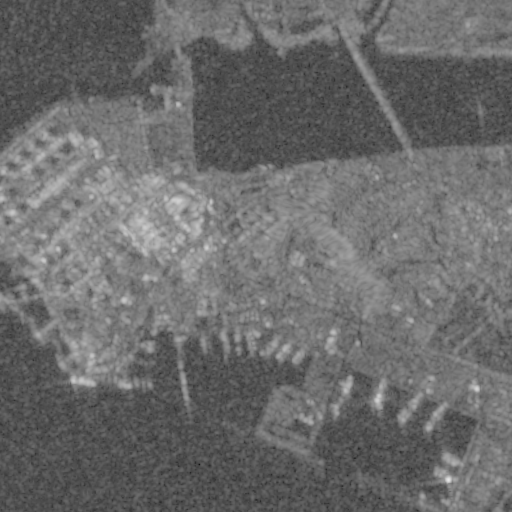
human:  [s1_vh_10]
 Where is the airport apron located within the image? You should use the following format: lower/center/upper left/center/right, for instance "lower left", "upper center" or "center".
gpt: The airport apron is located in the lower center of the image.
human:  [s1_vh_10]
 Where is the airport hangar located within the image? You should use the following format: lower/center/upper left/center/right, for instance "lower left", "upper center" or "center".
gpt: The airport hangar is located in the lower center of the image.
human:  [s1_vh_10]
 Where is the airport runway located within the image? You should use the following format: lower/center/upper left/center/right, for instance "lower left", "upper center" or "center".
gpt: The airport runway is located in the lower center of the image.
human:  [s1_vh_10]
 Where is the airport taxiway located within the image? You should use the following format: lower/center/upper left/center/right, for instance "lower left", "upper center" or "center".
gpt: The airport taxiway is located in the lower center of the image.
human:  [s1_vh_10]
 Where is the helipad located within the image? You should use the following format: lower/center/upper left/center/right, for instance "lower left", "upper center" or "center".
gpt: The helipad is located in the lower center of the image.
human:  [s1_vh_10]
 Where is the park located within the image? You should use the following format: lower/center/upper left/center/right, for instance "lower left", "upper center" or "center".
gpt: The park is located in the lower right of the image.
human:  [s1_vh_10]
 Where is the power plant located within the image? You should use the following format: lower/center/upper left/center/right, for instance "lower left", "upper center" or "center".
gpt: There is no power plant in the image.

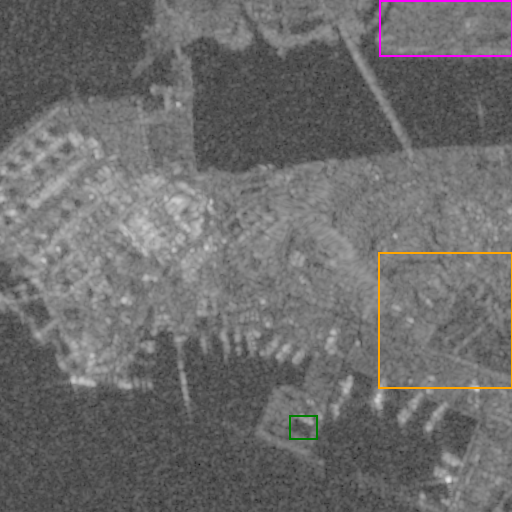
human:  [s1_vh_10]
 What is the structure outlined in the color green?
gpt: The structure outlined in green is an airport apron.
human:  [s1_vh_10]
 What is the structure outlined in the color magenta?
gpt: The structure outlined in magenta is a crop field.
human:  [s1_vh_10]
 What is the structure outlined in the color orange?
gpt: The structure outlined in orange is a park.
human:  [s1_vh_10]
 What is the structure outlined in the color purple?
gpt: There is no purple outline.